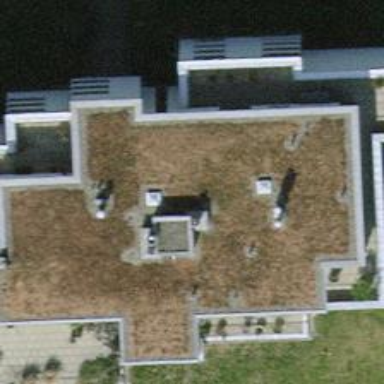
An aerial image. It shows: Apartment building with flat roof.